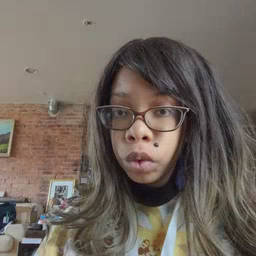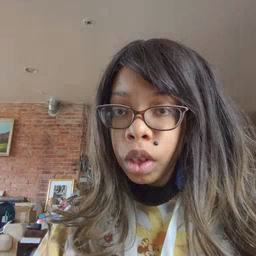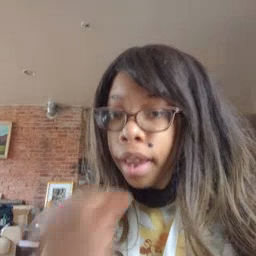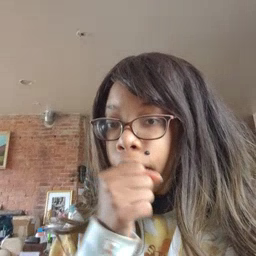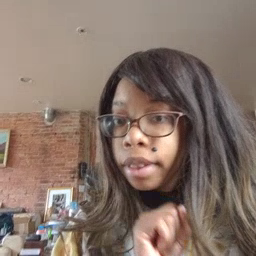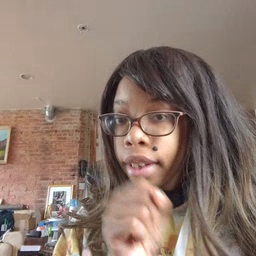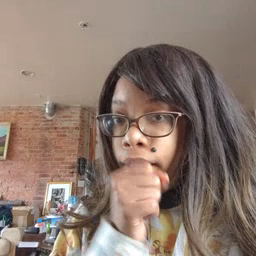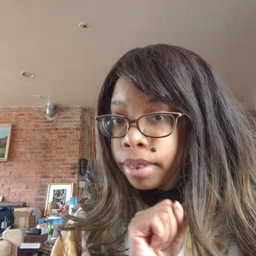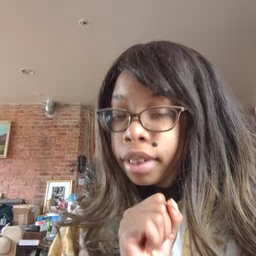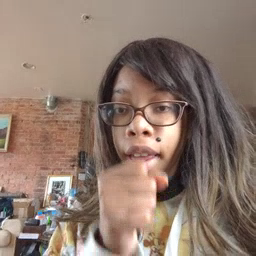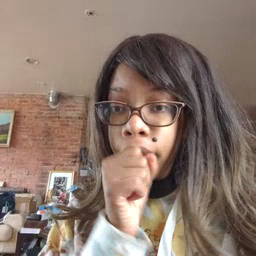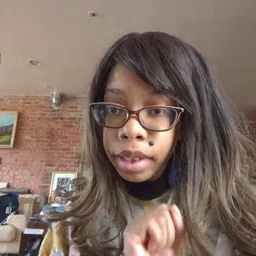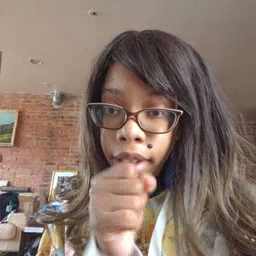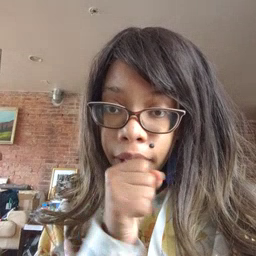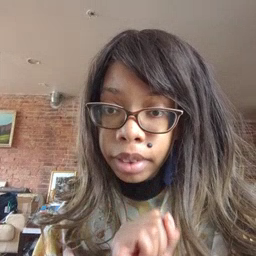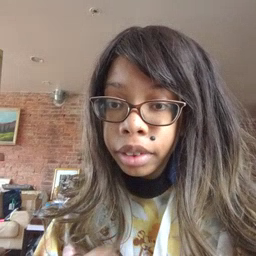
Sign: icecream